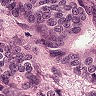
Metastatic tissue present: yes